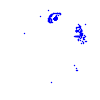
Particle: electron